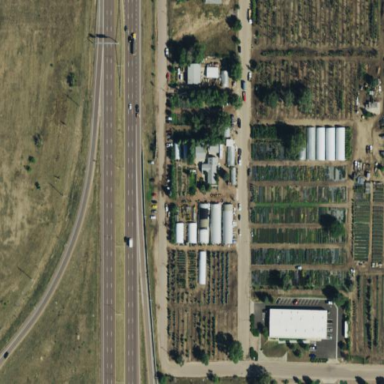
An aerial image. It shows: Plant nursery area.